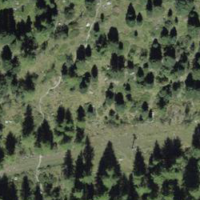
EUNIS habitat code: 43
Species observed at this site:
Hesperia comma
Marmota marmota
Parnassia palustris
Aricia artaxerxes
Cupido minimus
Fabriciana niobe